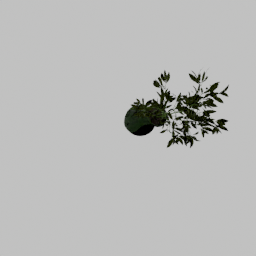
Label: decoration